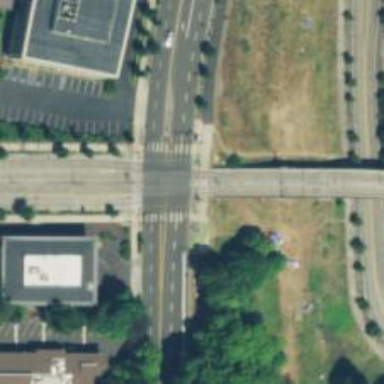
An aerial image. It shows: Busway road with embedded light rail tracks.